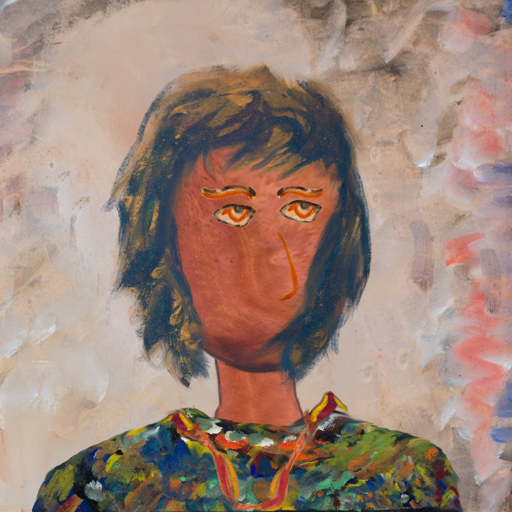
Background: Roy_Bahadur, Head And Neck Side: Mother_And_Son_Mother, Face Side: Experience, Bust: An_Impression, Hair Side: In_The_Sun, Head Accessory: Blank, Second Necklace: Gypsy_Mother_1, Necklace: Blank, Baby: Blank